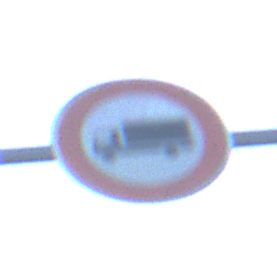
Verkehrszeichen: VerbotFuerKraftfahrzeugeUeberDreiKommaFuenfTonnen
Umgebung: Outdoor, RoadRail
Tageszeit: SunriseSunset
Wetter: Clear
Licht: Natural
Jahreszeit: NotSpecified
Kontrast: LowContrast